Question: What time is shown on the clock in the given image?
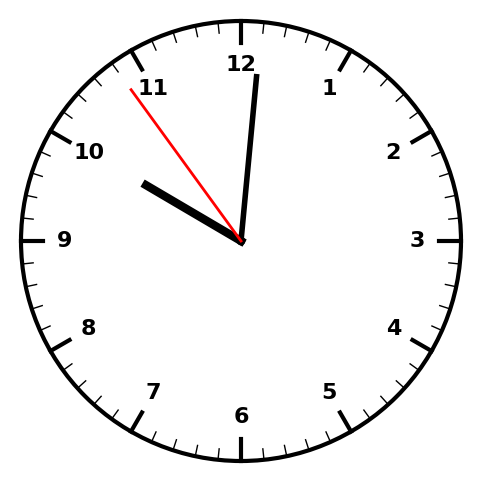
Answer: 10:00:54